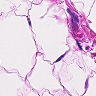
Metastatic tissue present: no